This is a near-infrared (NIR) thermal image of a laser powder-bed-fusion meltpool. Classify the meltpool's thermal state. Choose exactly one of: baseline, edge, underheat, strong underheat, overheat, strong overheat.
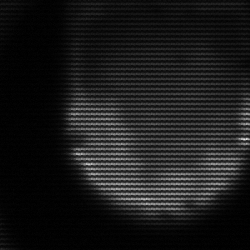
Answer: edge